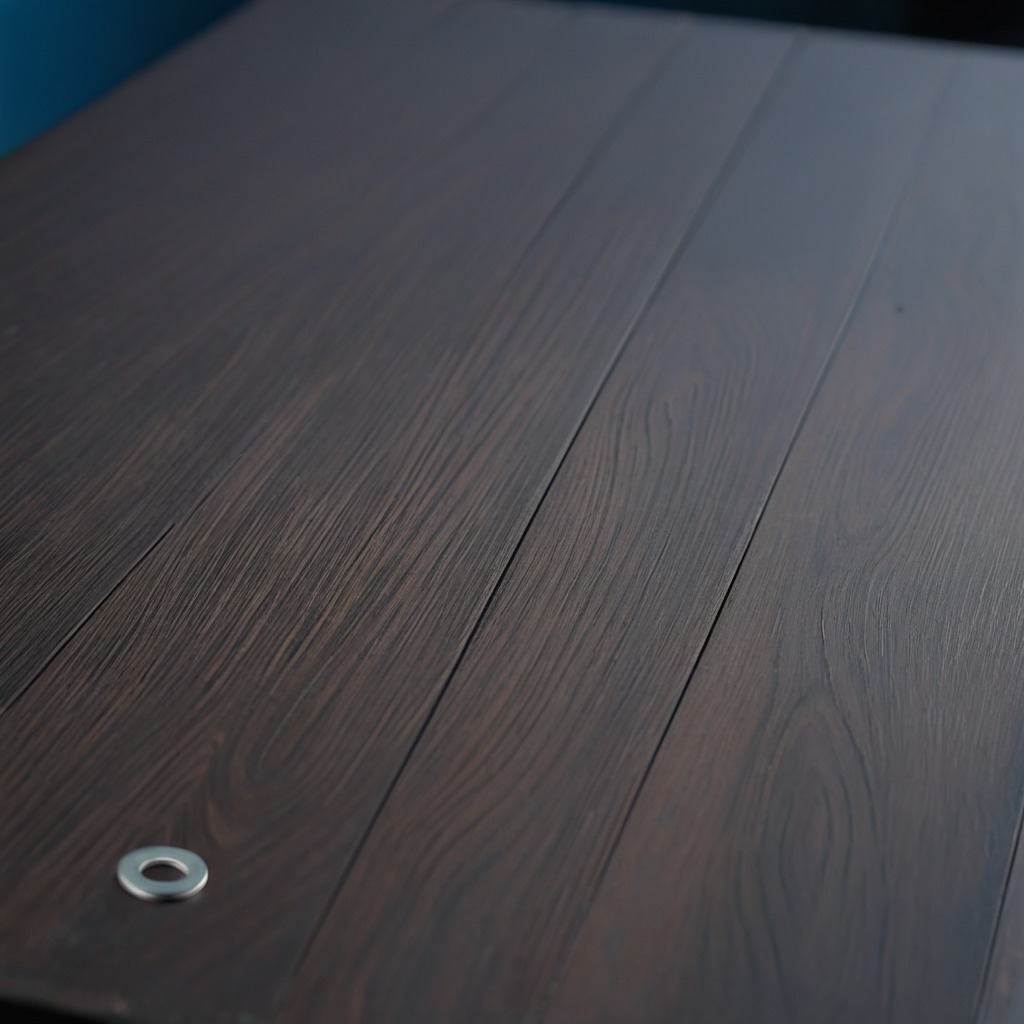
A flat metal washer is lying on the old table.